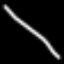
Label: line